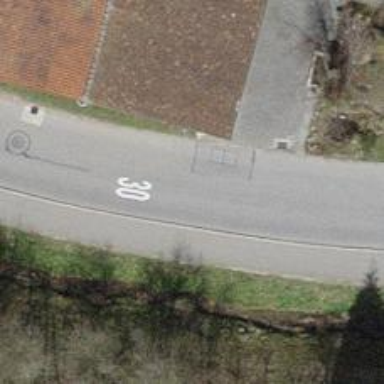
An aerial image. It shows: Residential road with asphalt surface. There is sidewalk on the left side.